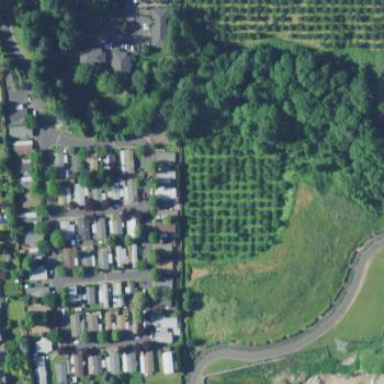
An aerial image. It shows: Residential area known as trailer park.